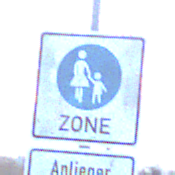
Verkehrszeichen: BeginnFussgaengerzone
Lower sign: PersonengruppenFrei2
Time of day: SunriseSunset
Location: Outdoor (Nature)
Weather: PartlyCloudy
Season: NotSpecified
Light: Natural